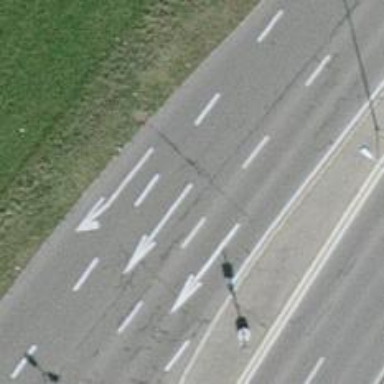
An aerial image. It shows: Secondary link road with asphalt surface.